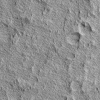
Atmospheric dust classification: not_dusty